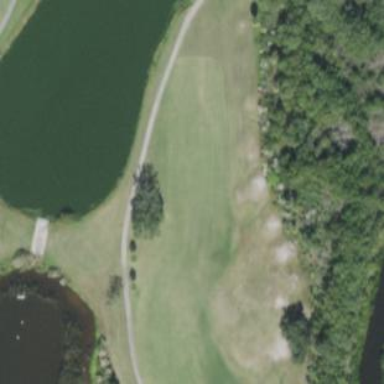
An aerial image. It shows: Scenic golf fairway.